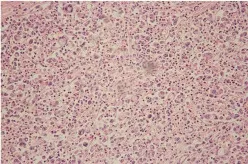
Mucinous adenocarcinoma were identified by microscopy (hematoxylin and eosin staining; magnification, x100).
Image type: pathology (h&e)